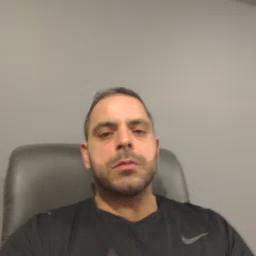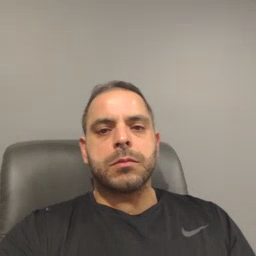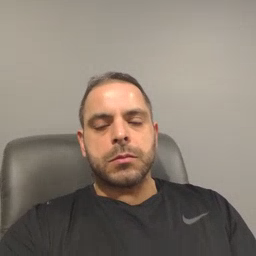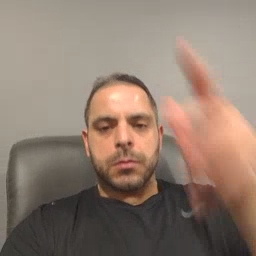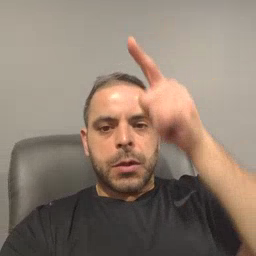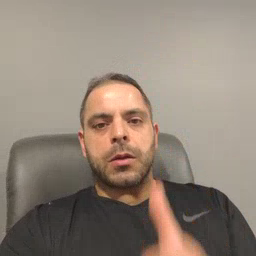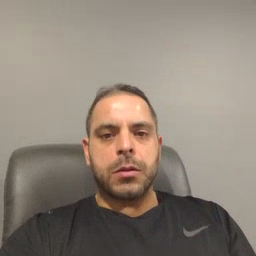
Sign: brother